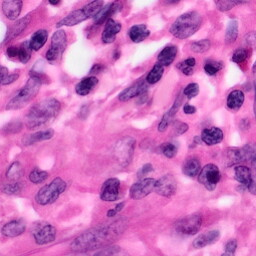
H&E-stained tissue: Pancreatic